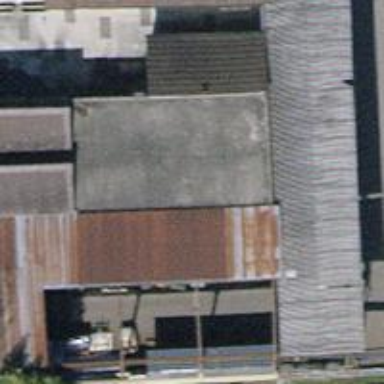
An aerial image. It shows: View of roof of building.